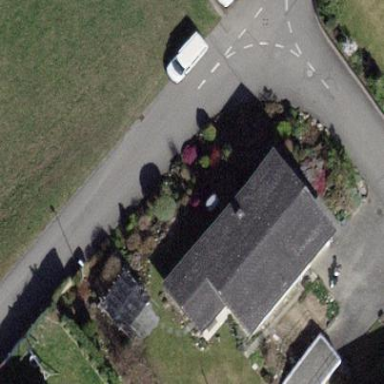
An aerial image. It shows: Detached building.